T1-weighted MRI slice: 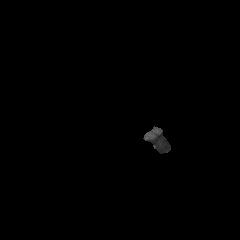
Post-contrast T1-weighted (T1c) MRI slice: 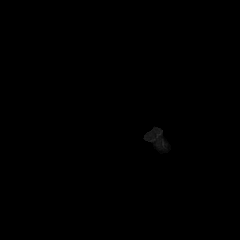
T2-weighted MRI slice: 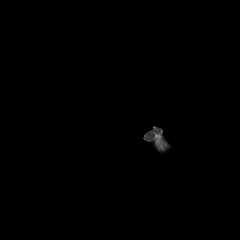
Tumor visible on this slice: no